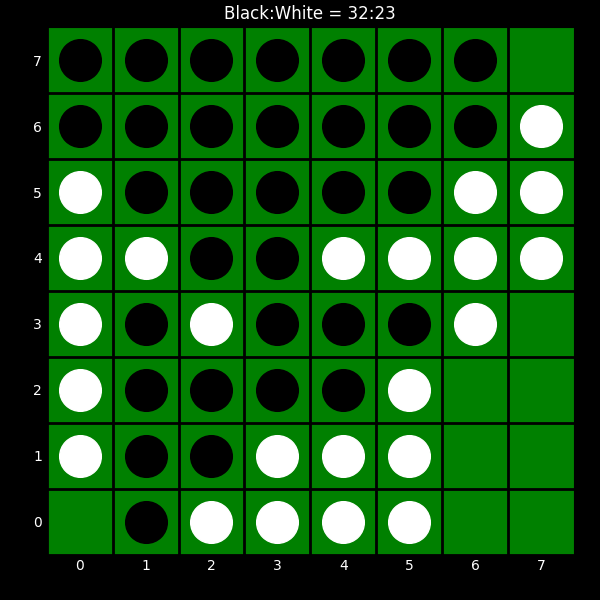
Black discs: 32
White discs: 23